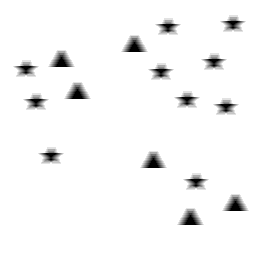
Squares: 0
Triangles: 6
Stars: 10
Total shapes: 16